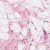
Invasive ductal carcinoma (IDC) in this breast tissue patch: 0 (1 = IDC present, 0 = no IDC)